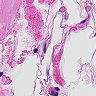
Metastatic tissue present: no